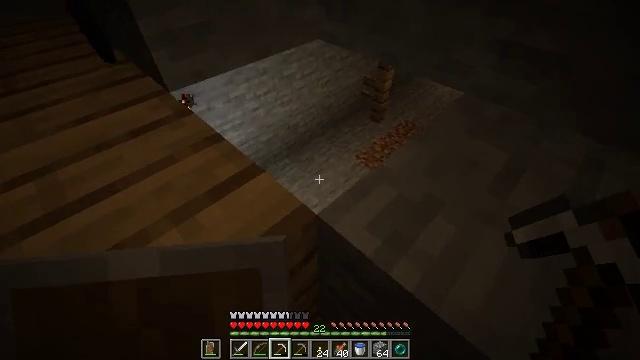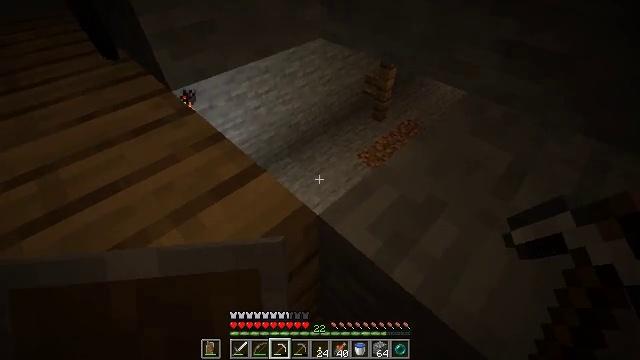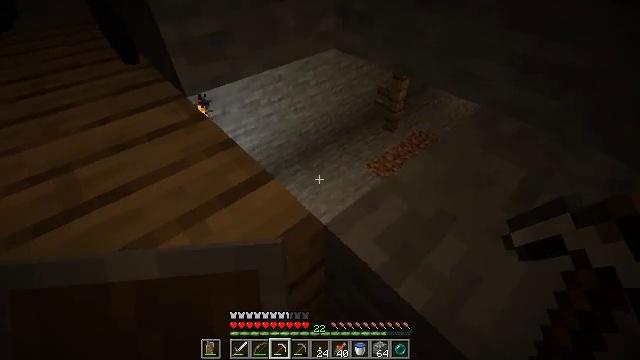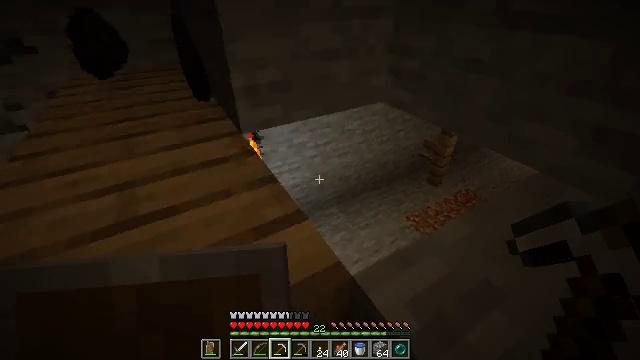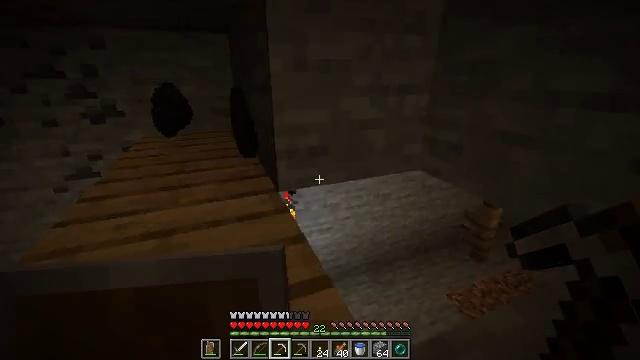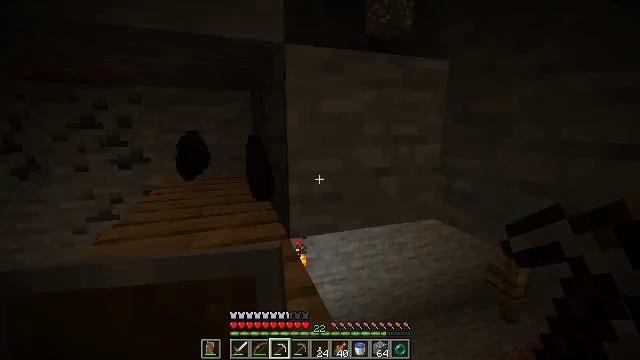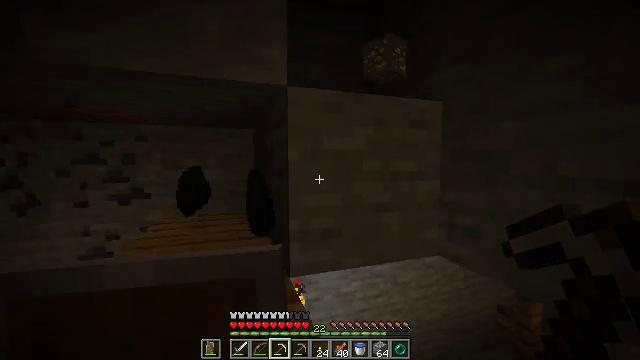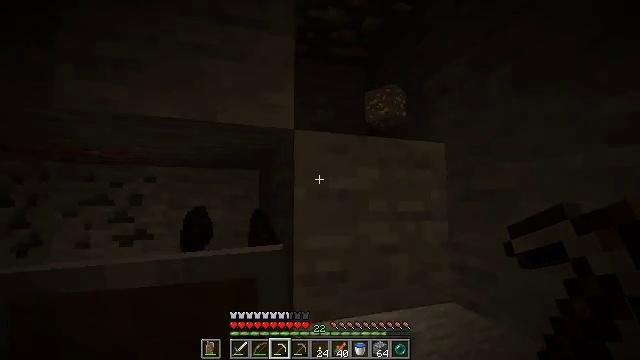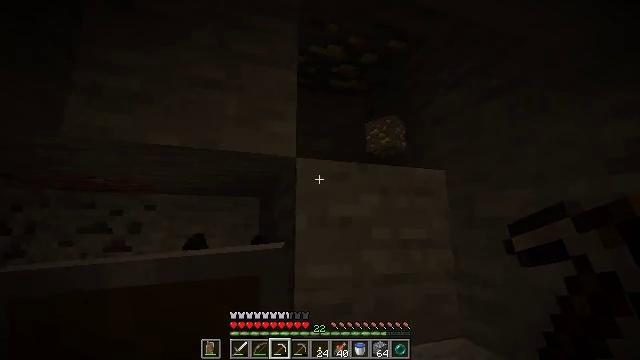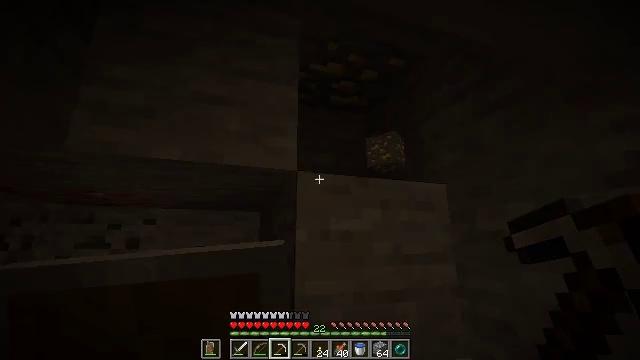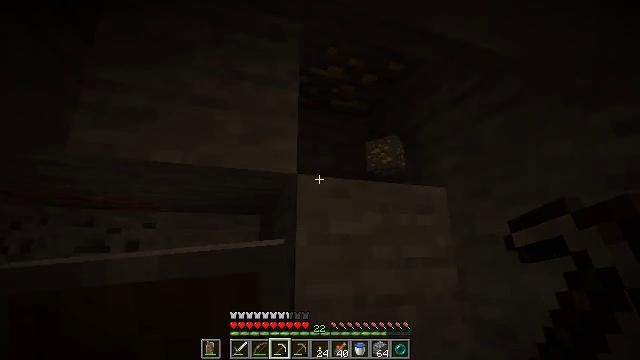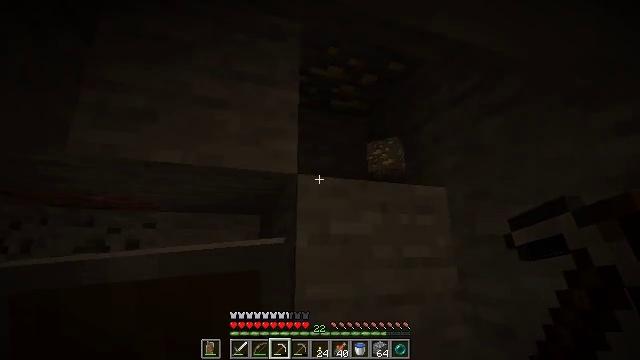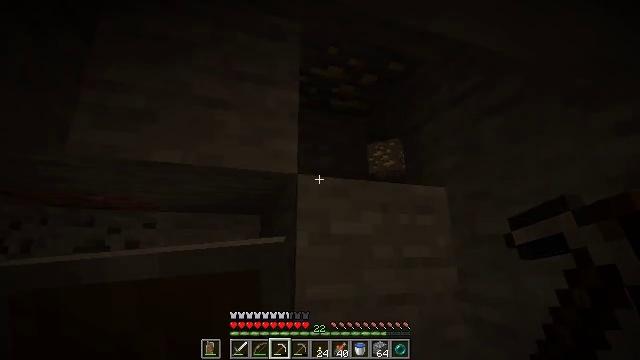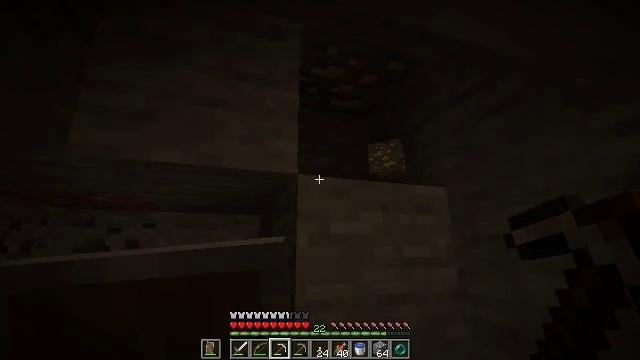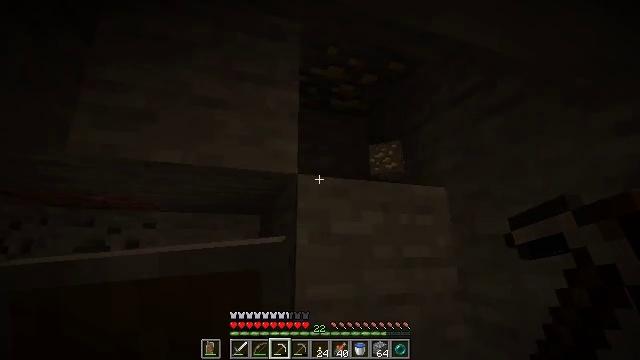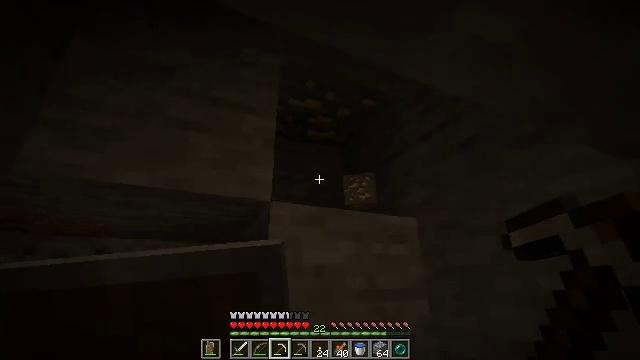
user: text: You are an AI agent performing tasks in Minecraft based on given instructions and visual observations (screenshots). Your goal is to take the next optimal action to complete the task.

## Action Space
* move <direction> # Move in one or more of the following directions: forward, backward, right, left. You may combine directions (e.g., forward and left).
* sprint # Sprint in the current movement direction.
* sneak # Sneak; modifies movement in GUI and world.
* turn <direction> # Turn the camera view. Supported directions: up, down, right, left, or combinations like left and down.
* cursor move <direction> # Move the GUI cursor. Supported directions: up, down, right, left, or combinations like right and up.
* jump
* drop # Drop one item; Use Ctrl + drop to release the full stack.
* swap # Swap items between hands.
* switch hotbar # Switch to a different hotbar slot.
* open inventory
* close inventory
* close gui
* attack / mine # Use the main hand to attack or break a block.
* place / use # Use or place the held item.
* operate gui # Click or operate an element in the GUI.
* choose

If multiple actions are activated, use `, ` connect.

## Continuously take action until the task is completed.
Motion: motion action
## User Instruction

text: Extract gold ore from the mine.
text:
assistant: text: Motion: move forward
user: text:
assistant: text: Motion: move forward, turn left and up
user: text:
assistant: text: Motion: move forward, turn left and up
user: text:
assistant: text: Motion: move forward, turn left and up
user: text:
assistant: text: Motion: move forward, turn left and up
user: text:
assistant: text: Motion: turn up
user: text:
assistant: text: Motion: turn up
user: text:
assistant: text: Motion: turn up
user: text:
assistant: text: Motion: turn up
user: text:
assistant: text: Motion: no_op
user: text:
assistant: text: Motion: no_op
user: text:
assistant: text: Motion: no_op
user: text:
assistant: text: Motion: no_op
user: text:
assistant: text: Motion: no_op
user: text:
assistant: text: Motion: turn right and up
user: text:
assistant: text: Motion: turn right and up
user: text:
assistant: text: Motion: attack / mine
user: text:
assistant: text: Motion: attack / mine
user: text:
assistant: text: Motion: attack / mine
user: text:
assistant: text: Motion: attack / mine
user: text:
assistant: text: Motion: attack / mine
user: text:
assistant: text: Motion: attack / mine
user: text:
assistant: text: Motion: attack / mine
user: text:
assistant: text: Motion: attack / mine
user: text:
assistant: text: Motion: attack / mine
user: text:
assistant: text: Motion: attack / mine
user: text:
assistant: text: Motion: attack / mine
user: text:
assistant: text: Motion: attack / mine
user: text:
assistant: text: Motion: attack / mine
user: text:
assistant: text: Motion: attack / mine